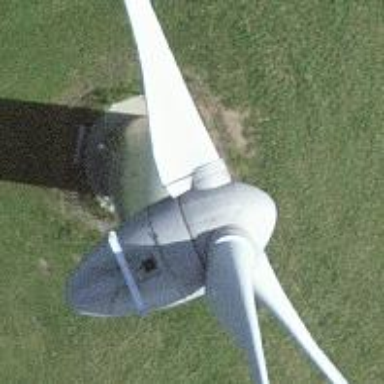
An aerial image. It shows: Wind generator is in the picture.